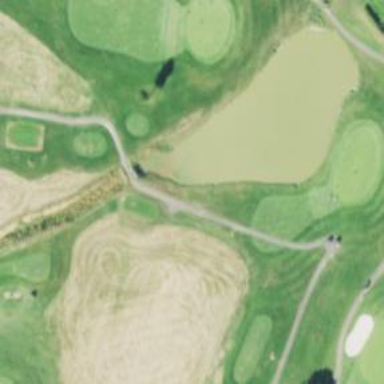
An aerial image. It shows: Pathway for golfing.